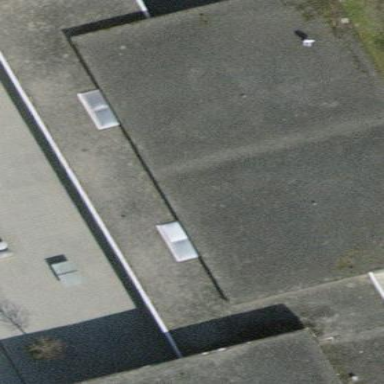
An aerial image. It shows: School building.